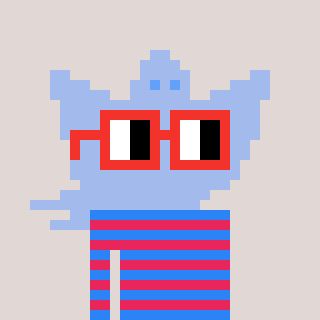
a pixel art character with square red glasses, a ghost-B-shaped head and a redpinkish-colored body on a warm background